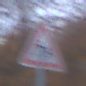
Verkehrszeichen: KinderLinks
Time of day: SunriseSunset
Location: Outdoor (Nature)
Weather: PartlyCloudy
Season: Autumn
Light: Natural